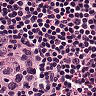
Metastatic tissue present: no